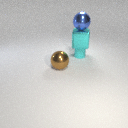
large blue metal sphere above large cyan metal cube